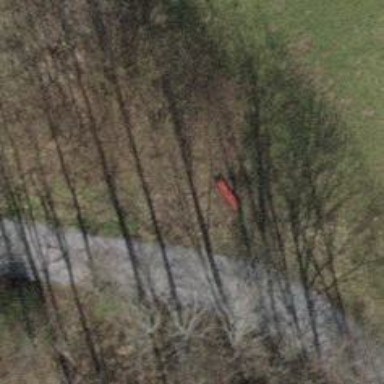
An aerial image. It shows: Red bench.